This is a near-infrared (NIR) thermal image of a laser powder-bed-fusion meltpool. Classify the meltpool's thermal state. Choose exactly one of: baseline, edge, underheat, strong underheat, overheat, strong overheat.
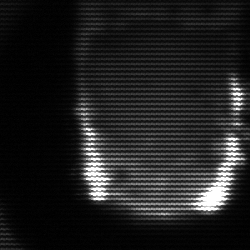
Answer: baseline